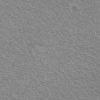
Atmospheric dust classification: not_dusty